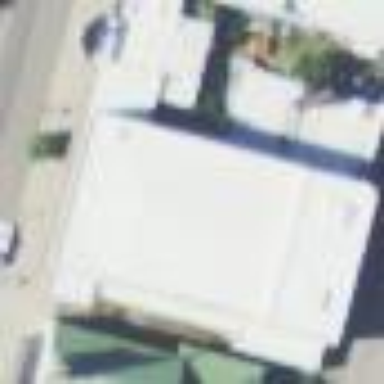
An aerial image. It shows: Cinema building.